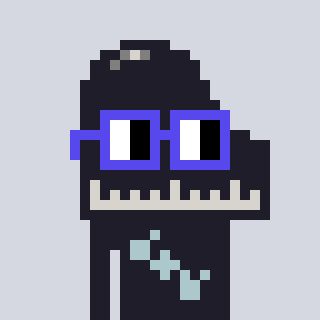
a pixel art character with square blue glasses, a piano-shaped head and a grayscale-colored body on a cool background